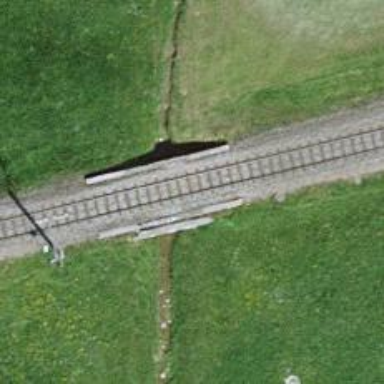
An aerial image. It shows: Narrow-gauge railway bridge with electrified contact line.